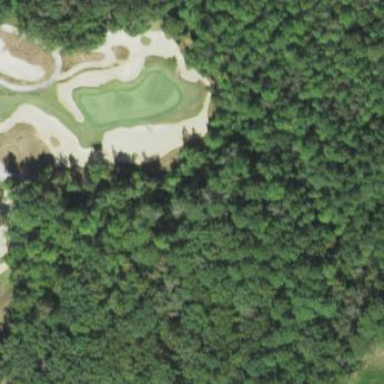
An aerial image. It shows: Golf bunker.